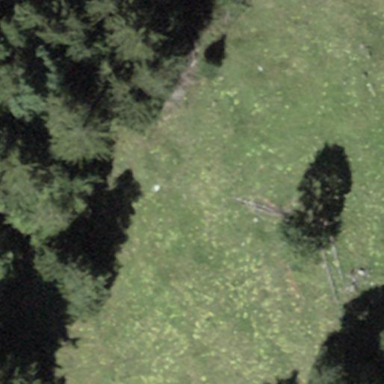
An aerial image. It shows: Picturesque grassland.